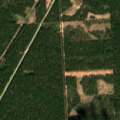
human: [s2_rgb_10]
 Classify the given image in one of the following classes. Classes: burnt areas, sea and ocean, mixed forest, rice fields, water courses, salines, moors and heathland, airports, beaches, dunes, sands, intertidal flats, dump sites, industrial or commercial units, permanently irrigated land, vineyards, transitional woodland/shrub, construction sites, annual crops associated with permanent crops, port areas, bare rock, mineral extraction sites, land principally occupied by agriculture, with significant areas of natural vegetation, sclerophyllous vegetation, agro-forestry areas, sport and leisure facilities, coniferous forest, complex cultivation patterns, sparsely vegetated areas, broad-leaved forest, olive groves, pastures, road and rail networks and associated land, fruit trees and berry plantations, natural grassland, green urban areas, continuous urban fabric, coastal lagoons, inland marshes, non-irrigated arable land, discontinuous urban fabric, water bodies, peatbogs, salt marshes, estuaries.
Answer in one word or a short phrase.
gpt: coniferous forest